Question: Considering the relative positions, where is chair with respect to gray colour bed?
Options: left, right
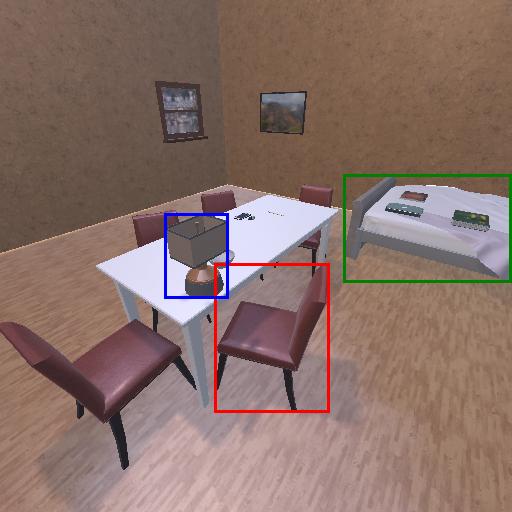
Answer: left